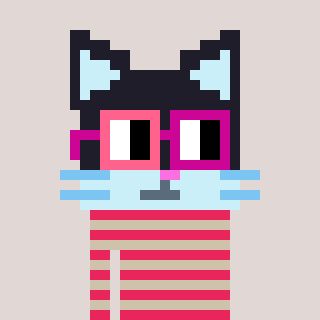
a pixel art character with square pink and red glasses, a cat-shaped head and a bege-colored body on a warm background